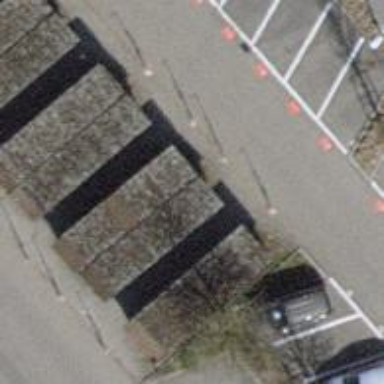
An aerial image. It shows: Shed designated for bicycle parking.